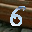
Label: 6